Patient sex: M
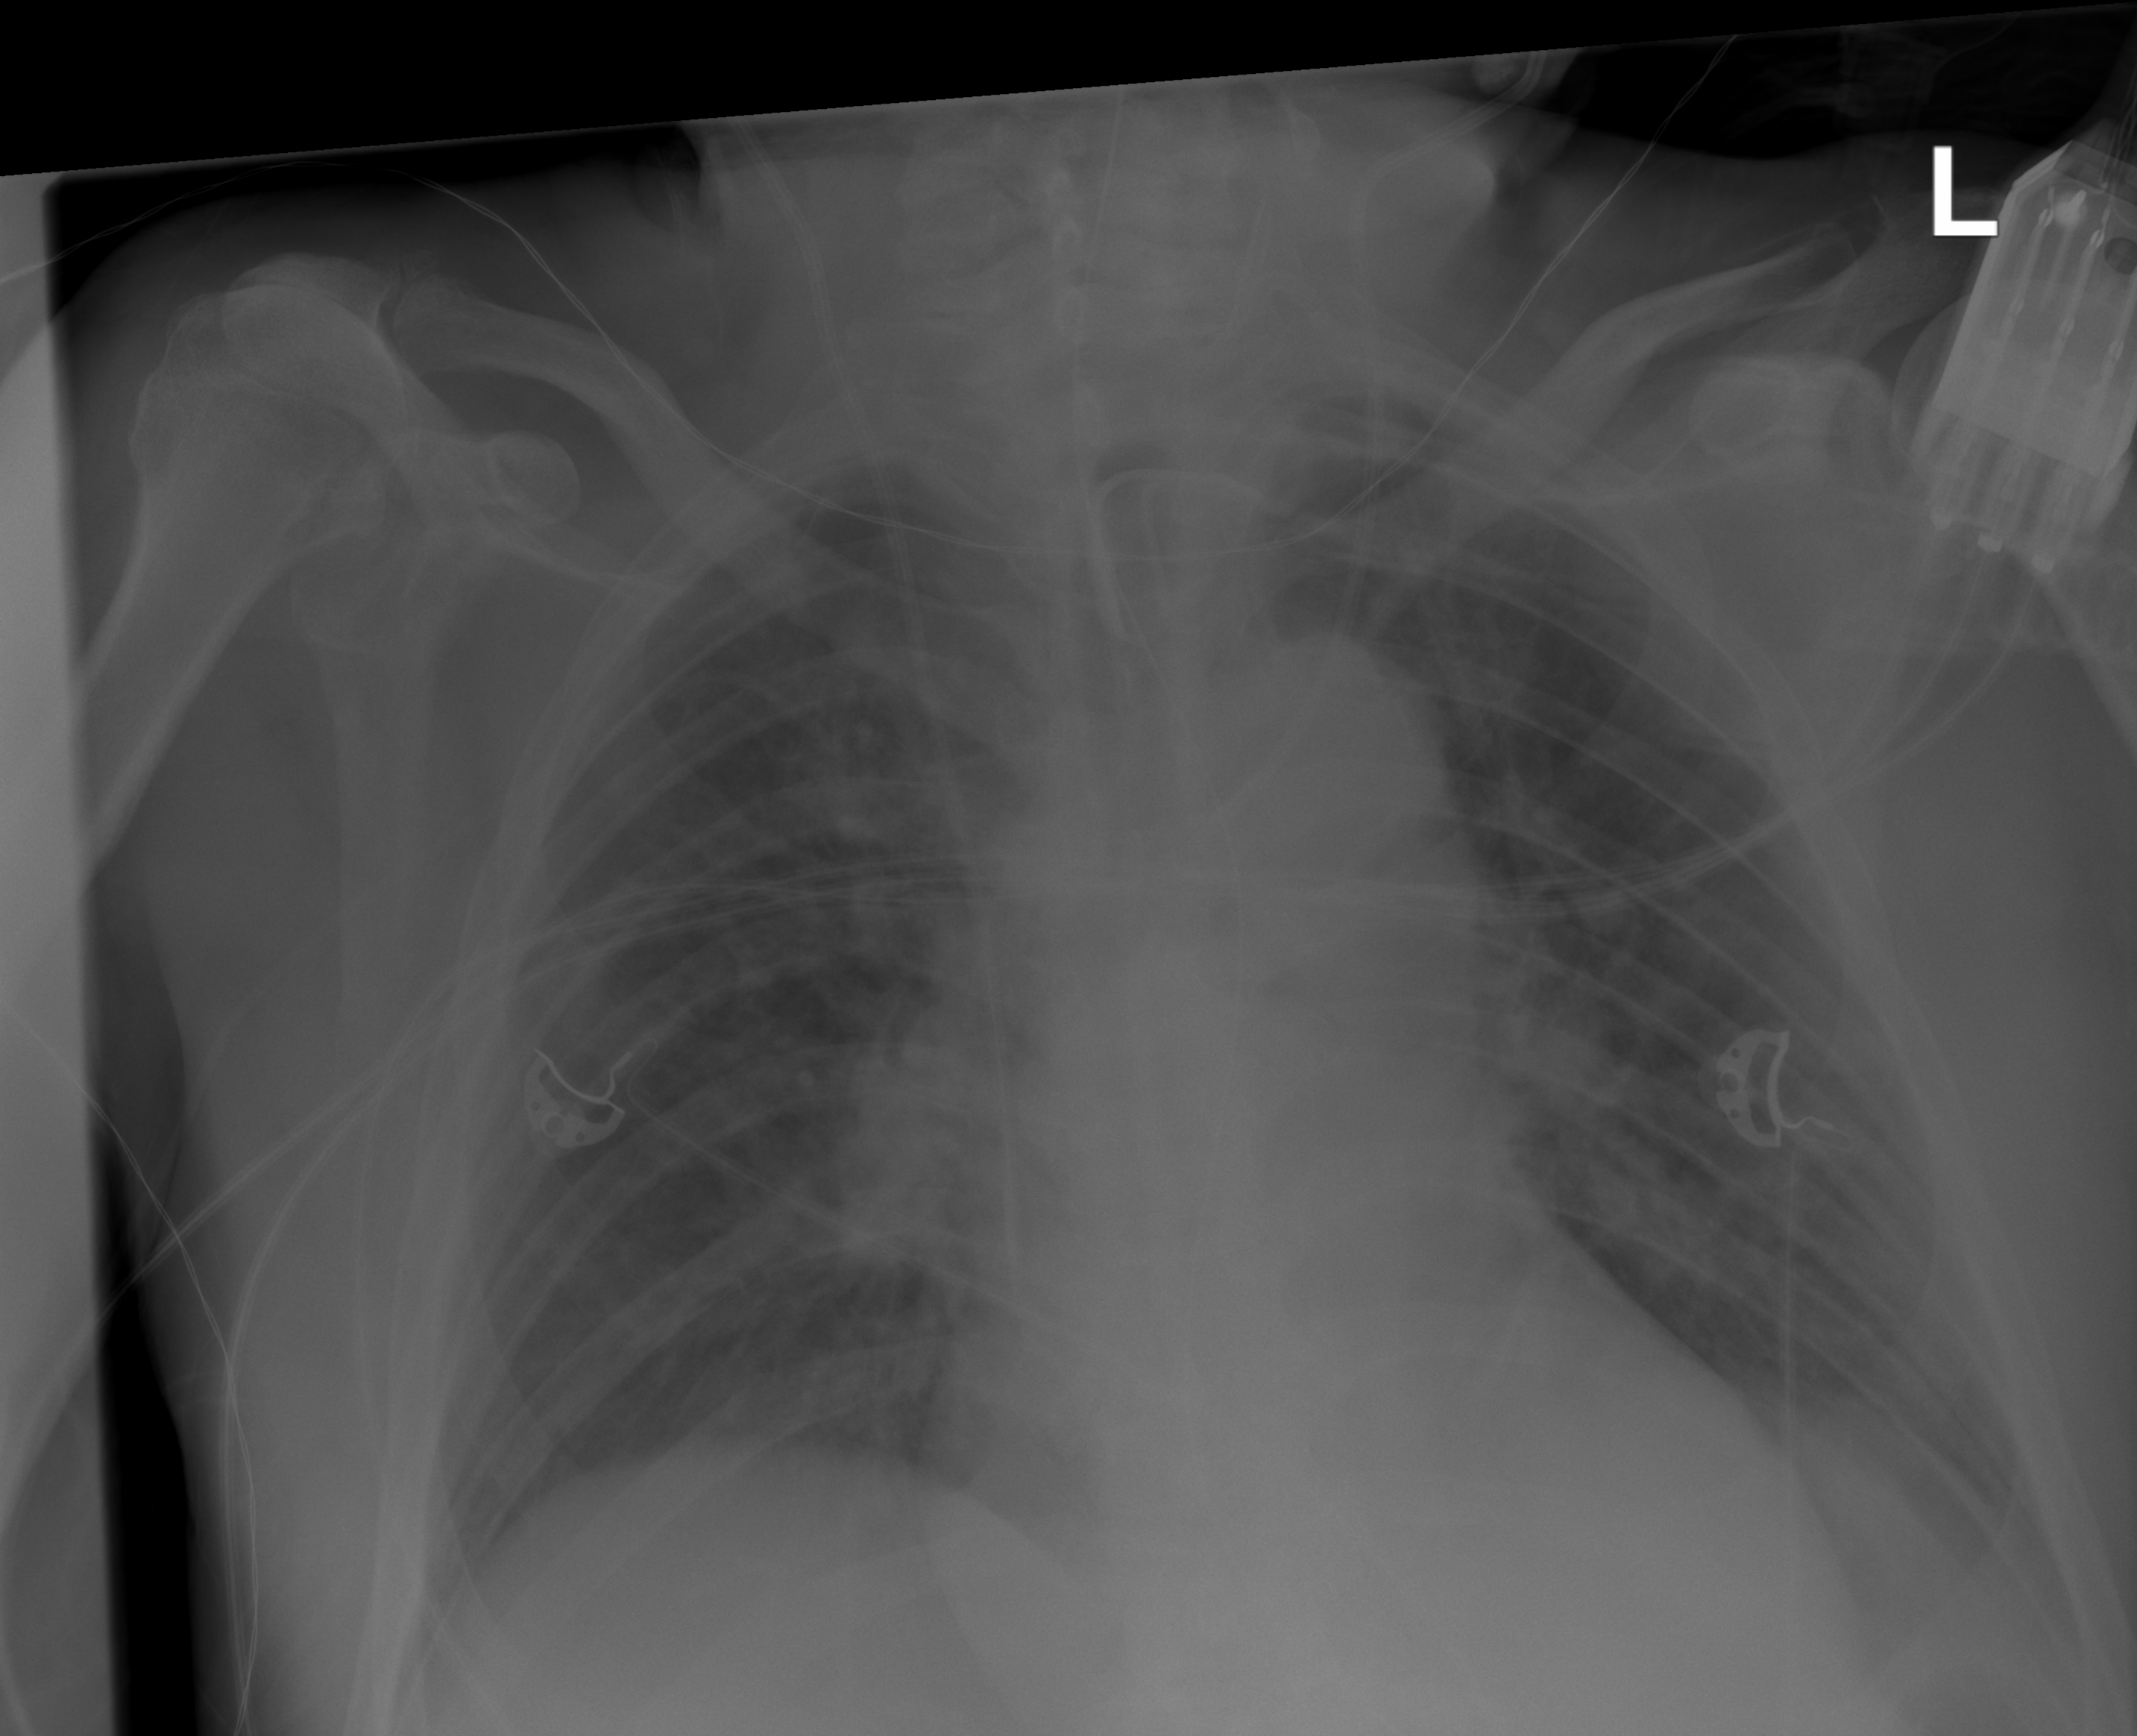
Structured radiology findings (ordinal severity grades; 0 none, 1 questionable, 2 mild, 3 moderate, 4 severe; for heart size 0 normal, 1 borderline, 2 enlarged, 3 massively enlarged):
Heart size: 0
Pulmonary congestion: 1
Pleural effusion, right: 0
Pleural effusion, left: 0
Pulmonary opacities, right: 0
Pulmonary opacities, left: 0
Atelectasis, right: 0
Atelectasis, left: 1